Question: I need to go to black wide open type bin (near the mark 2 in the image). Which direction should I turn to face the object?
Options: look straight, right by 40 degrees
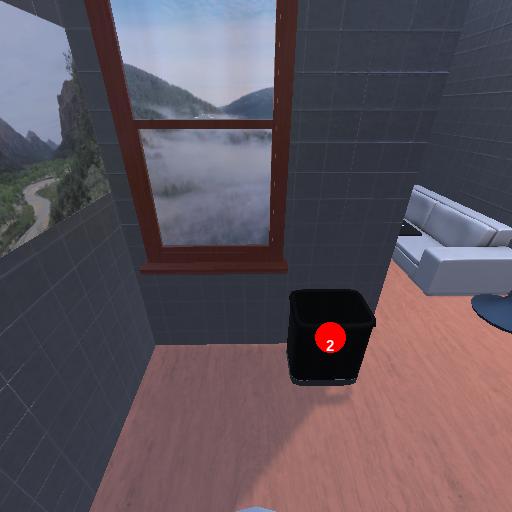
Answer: look straight